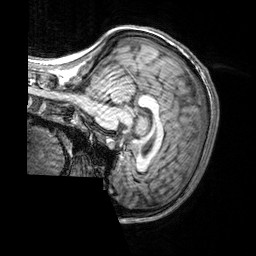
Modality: T1w
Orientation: sagittal
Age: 26
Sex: female
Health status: healthy
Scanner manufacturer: siemens
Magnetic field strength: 3 T
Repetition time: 2.3 s
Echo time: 0.00303 s